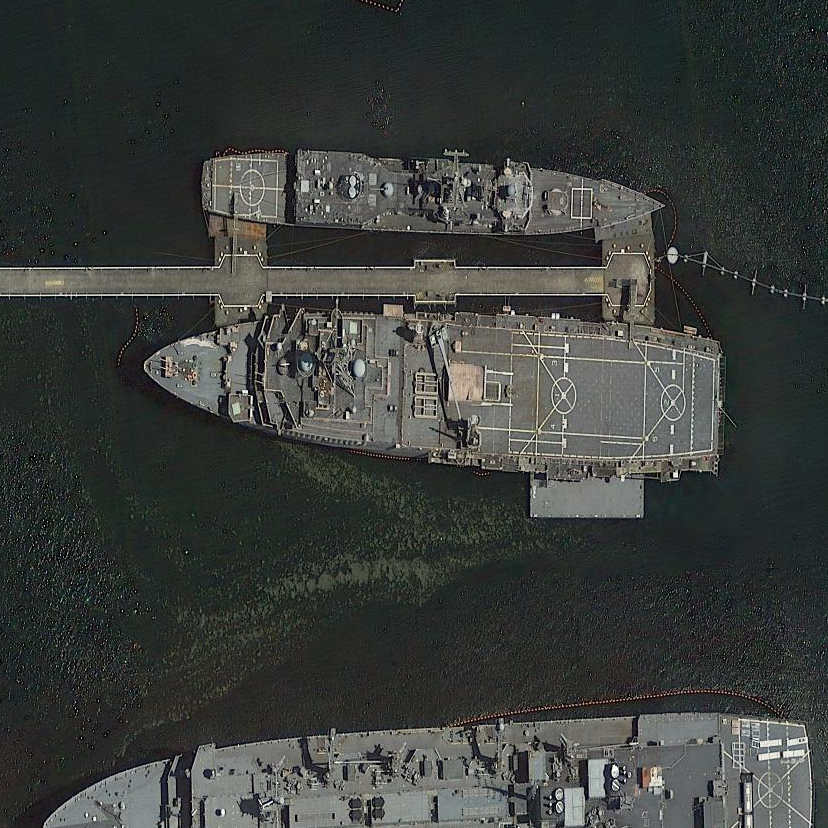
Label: combat